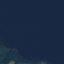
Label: SeaLake